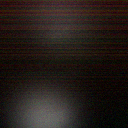
Screen state: off